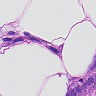
Metastatic tissue present: yes